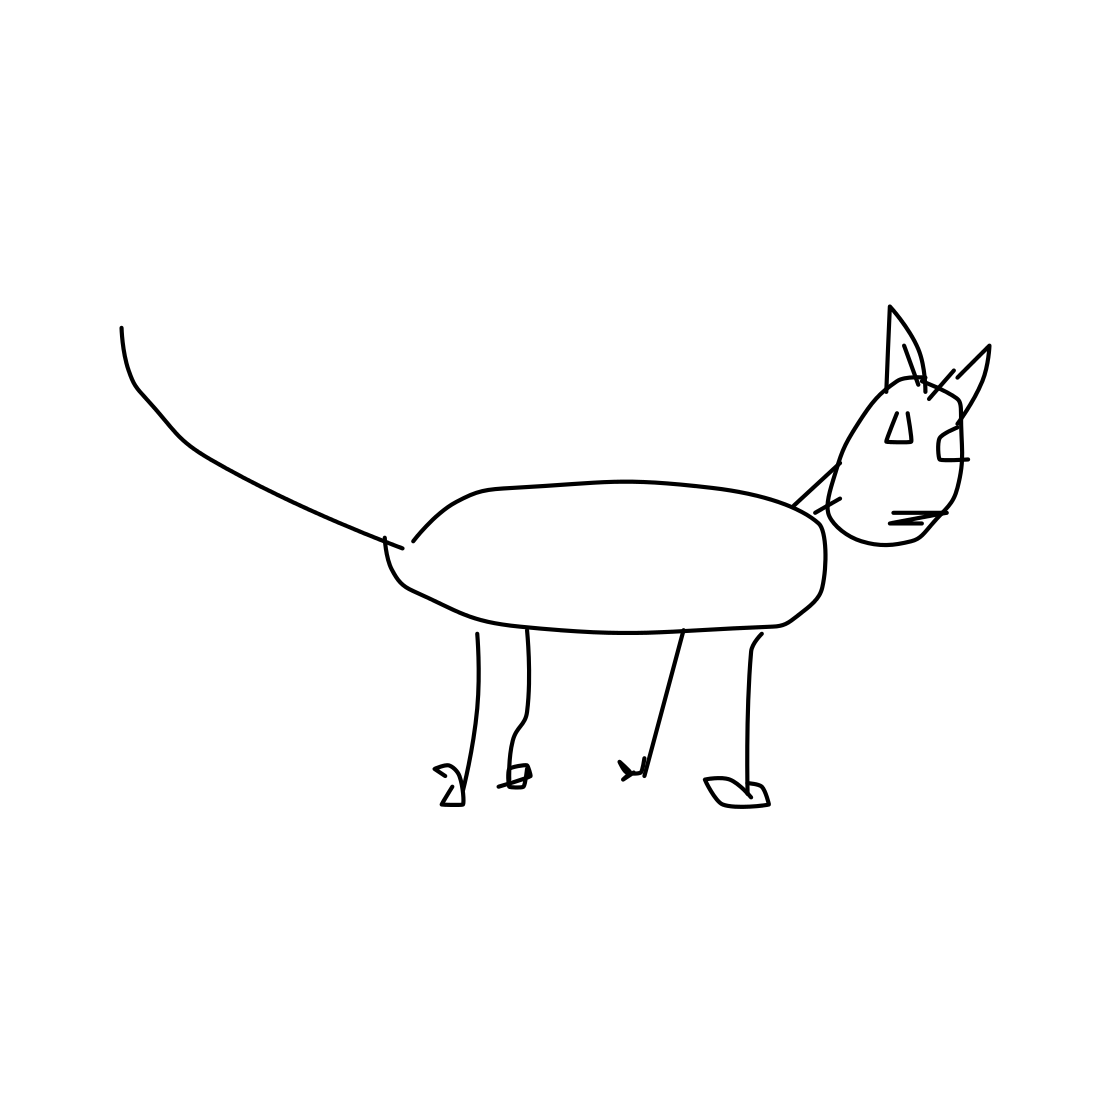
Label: cat